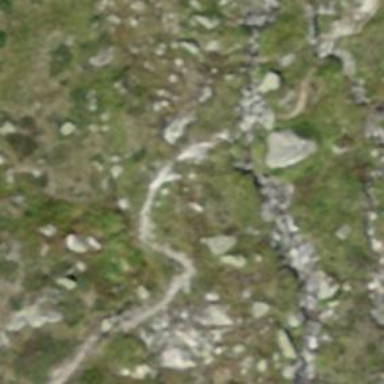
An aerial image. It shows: Impassable unpaved path.